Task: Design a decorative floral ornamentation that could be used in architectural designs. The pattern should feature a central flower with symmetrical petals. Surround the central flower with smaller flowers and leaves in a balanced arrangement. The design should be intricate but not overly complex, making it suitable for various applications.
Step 488:
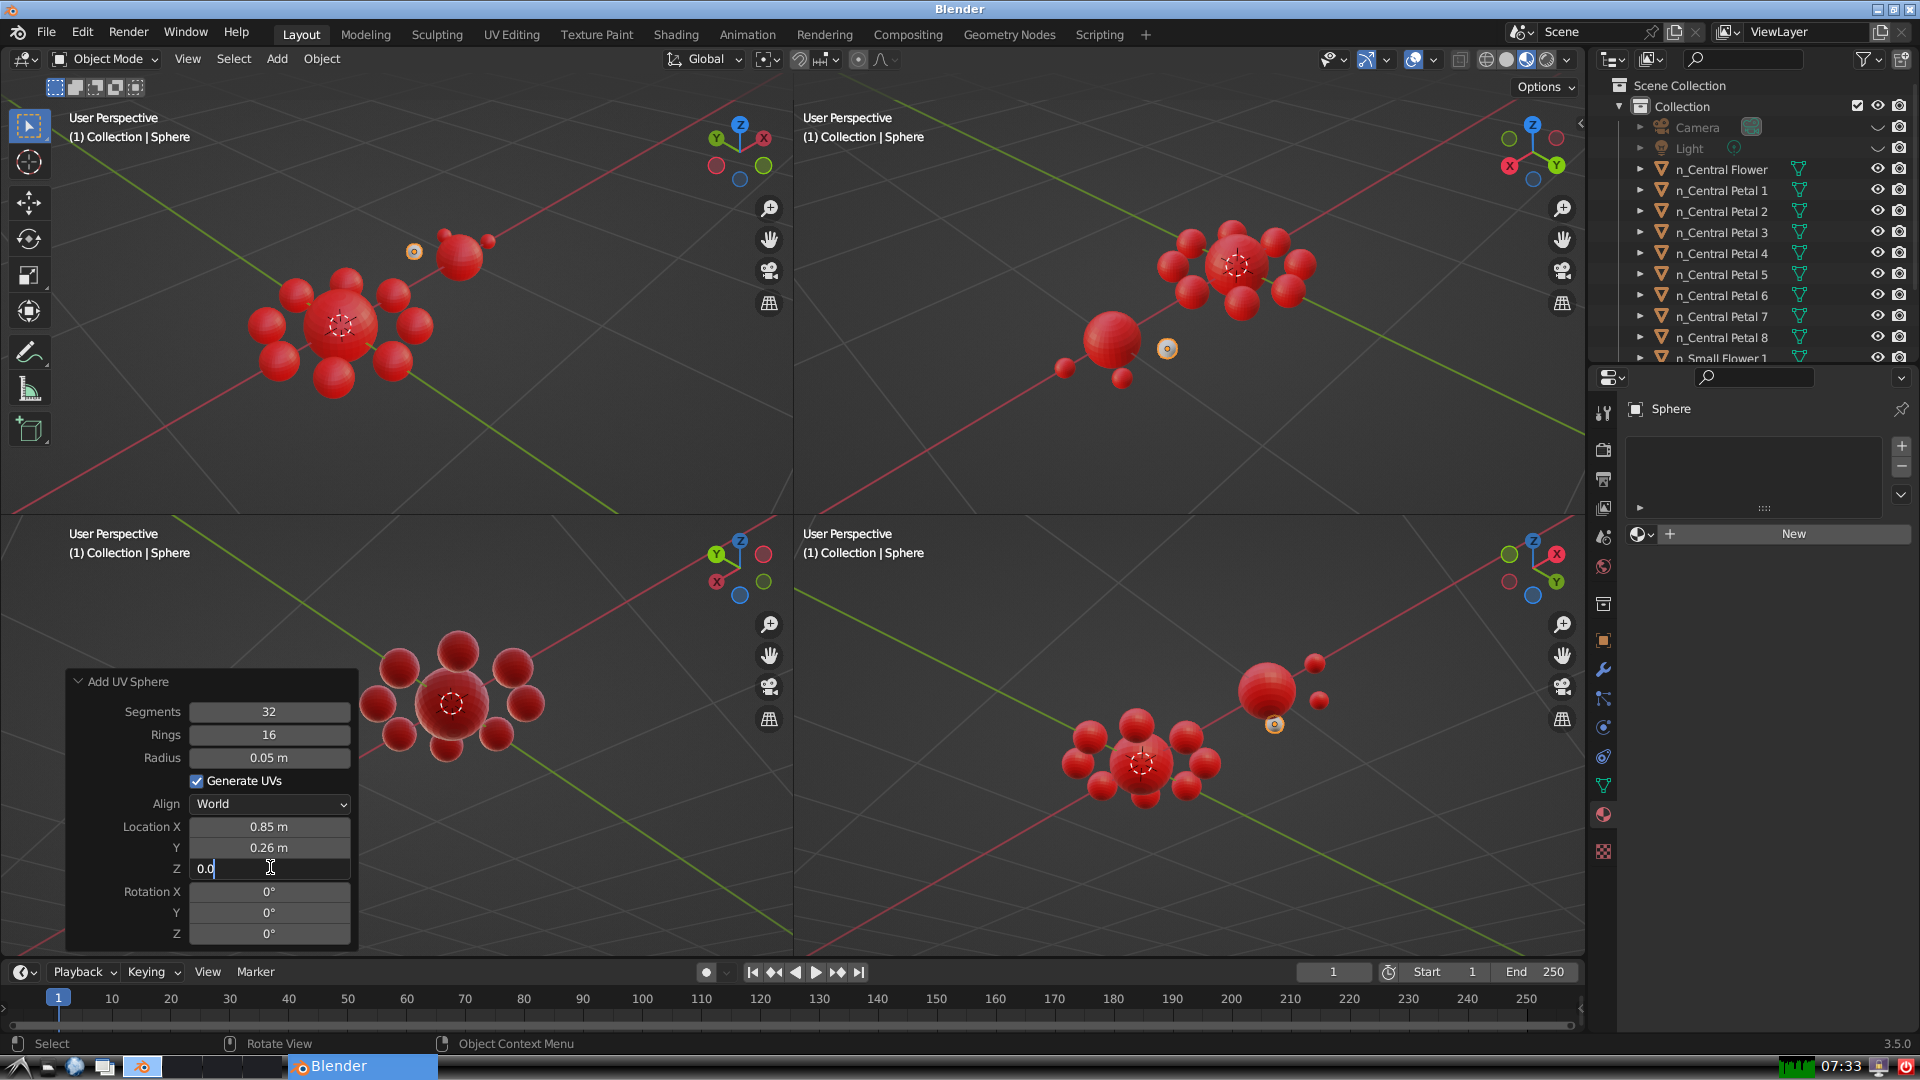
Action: {"key_press": ['Return']}